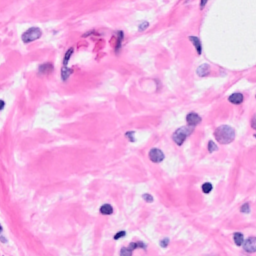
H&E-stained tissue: Breast